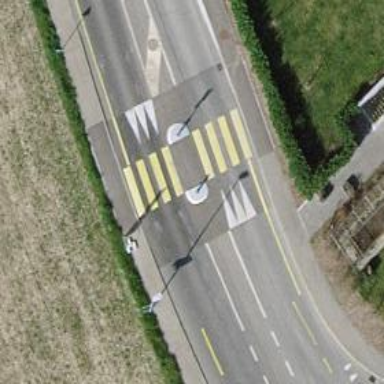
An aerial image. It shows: Zebra crossing on the road.